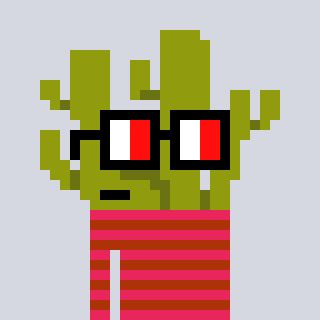
a pixel art character with square glasses with black frames and red eyes, a cactus-shaped head and a hotbrown-colored body on a cool background